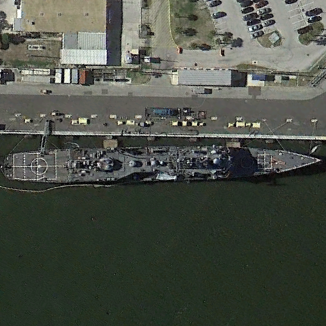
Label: cruiser